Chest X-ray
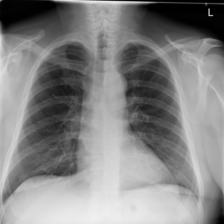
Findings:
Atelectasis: negative
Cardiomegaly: negative
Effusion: negative
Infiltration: negative
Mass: negative
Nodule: negative
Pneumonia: negative
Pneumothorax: negative
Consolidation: negative
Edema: negative
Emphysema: negative
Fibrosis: negative
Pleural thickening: negative
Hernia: negative